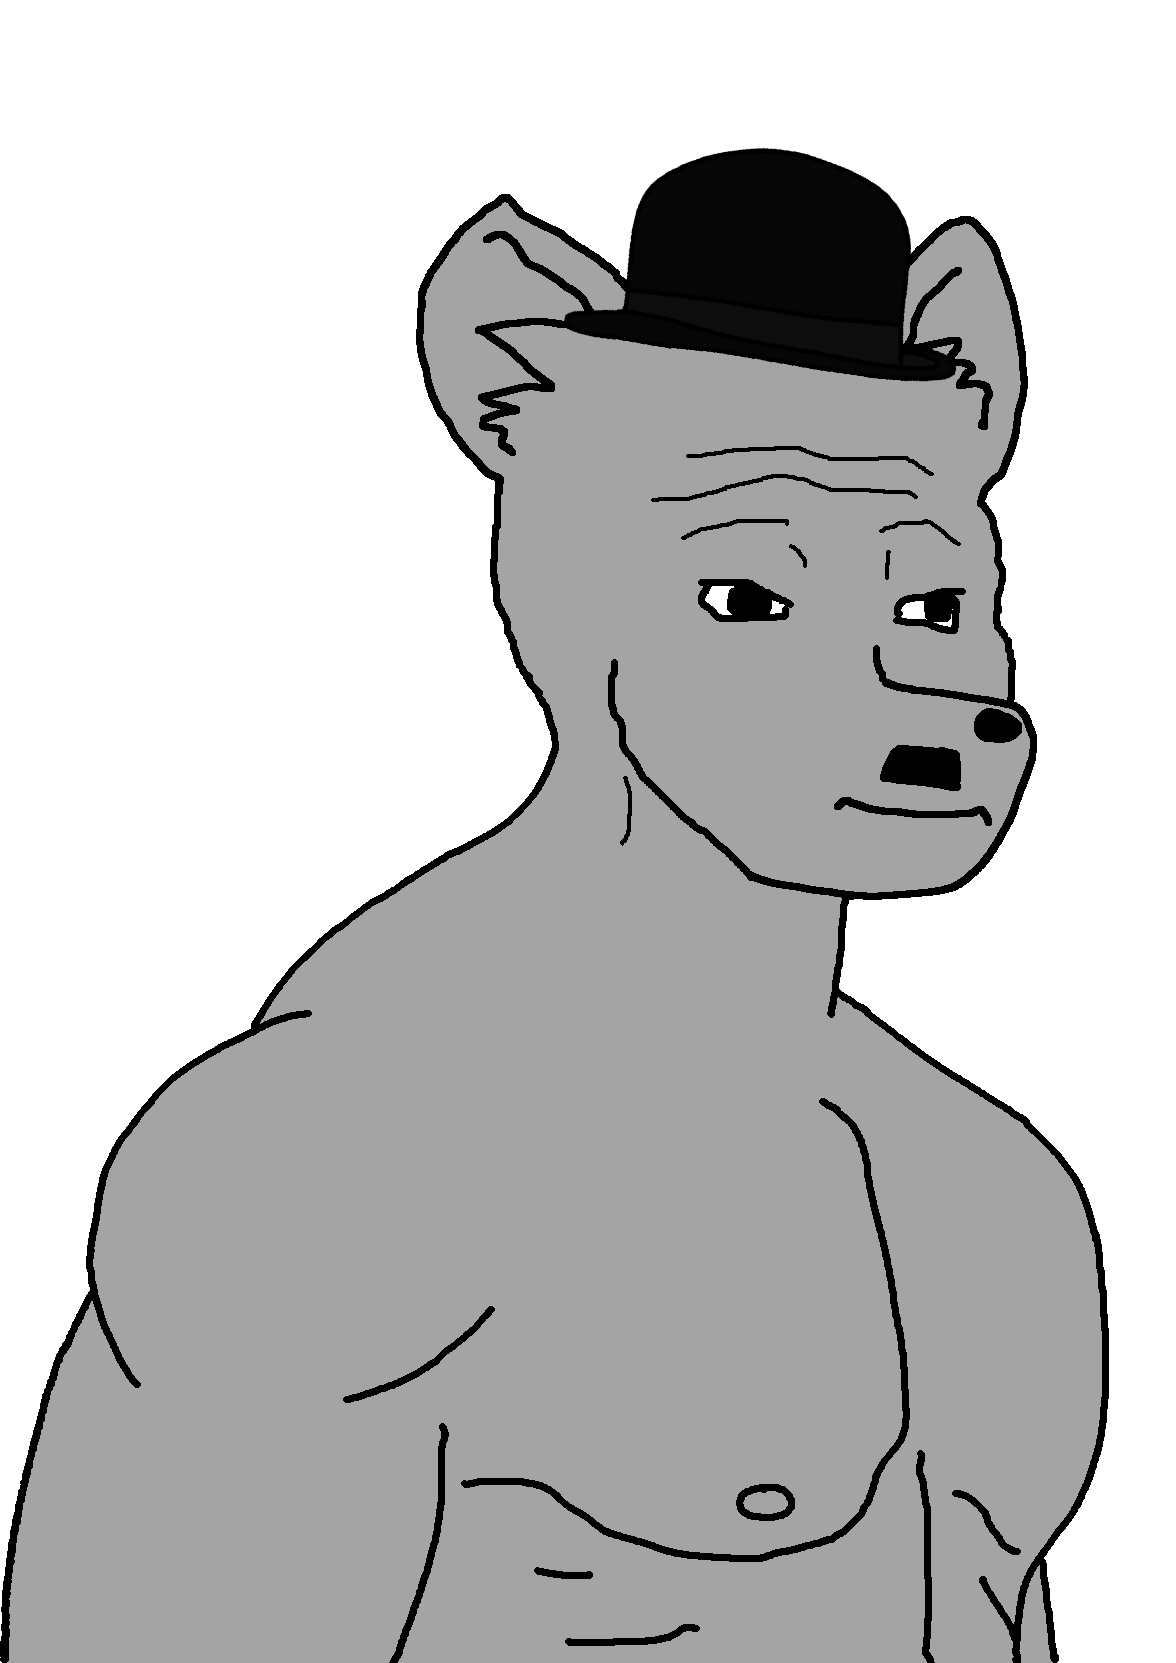
Label: 5_Animal